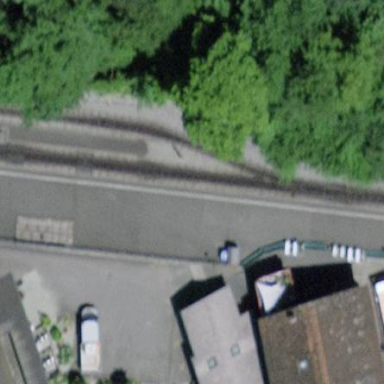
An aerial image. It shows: Platform for public transport at railway station.